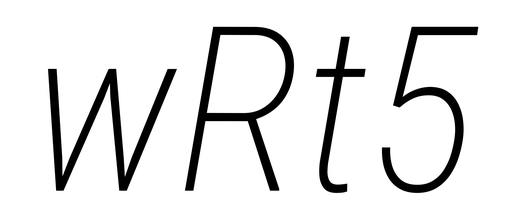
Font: Roboto-Italic_Condensed_ExtraLight_Italic